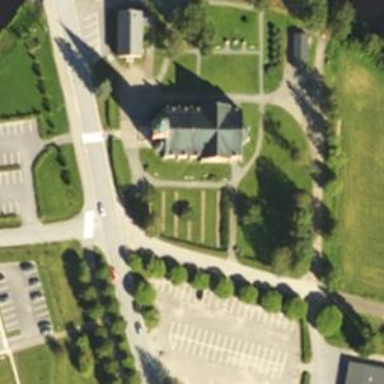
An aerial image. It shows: Historical site featuring war memorial.